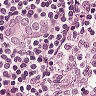
Metastatic tissue present: yes